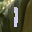
Label: 1